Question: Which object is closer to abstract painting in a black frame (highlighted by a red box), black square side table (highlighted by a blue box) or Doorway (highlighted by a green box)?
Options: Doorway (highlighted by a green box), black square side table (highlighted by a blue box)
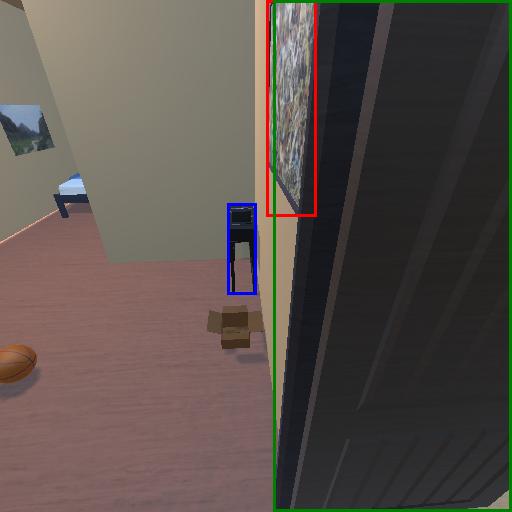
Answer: Doorway (highlighted by a green box)